Field crop: tomato
Growth stage: 2
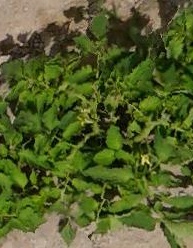
Species: tomato